Field crop: maize
Growth stage: 2
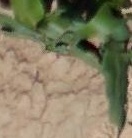
Species: maize